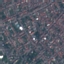
Label: Residential